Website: walmart
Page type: orders-overview
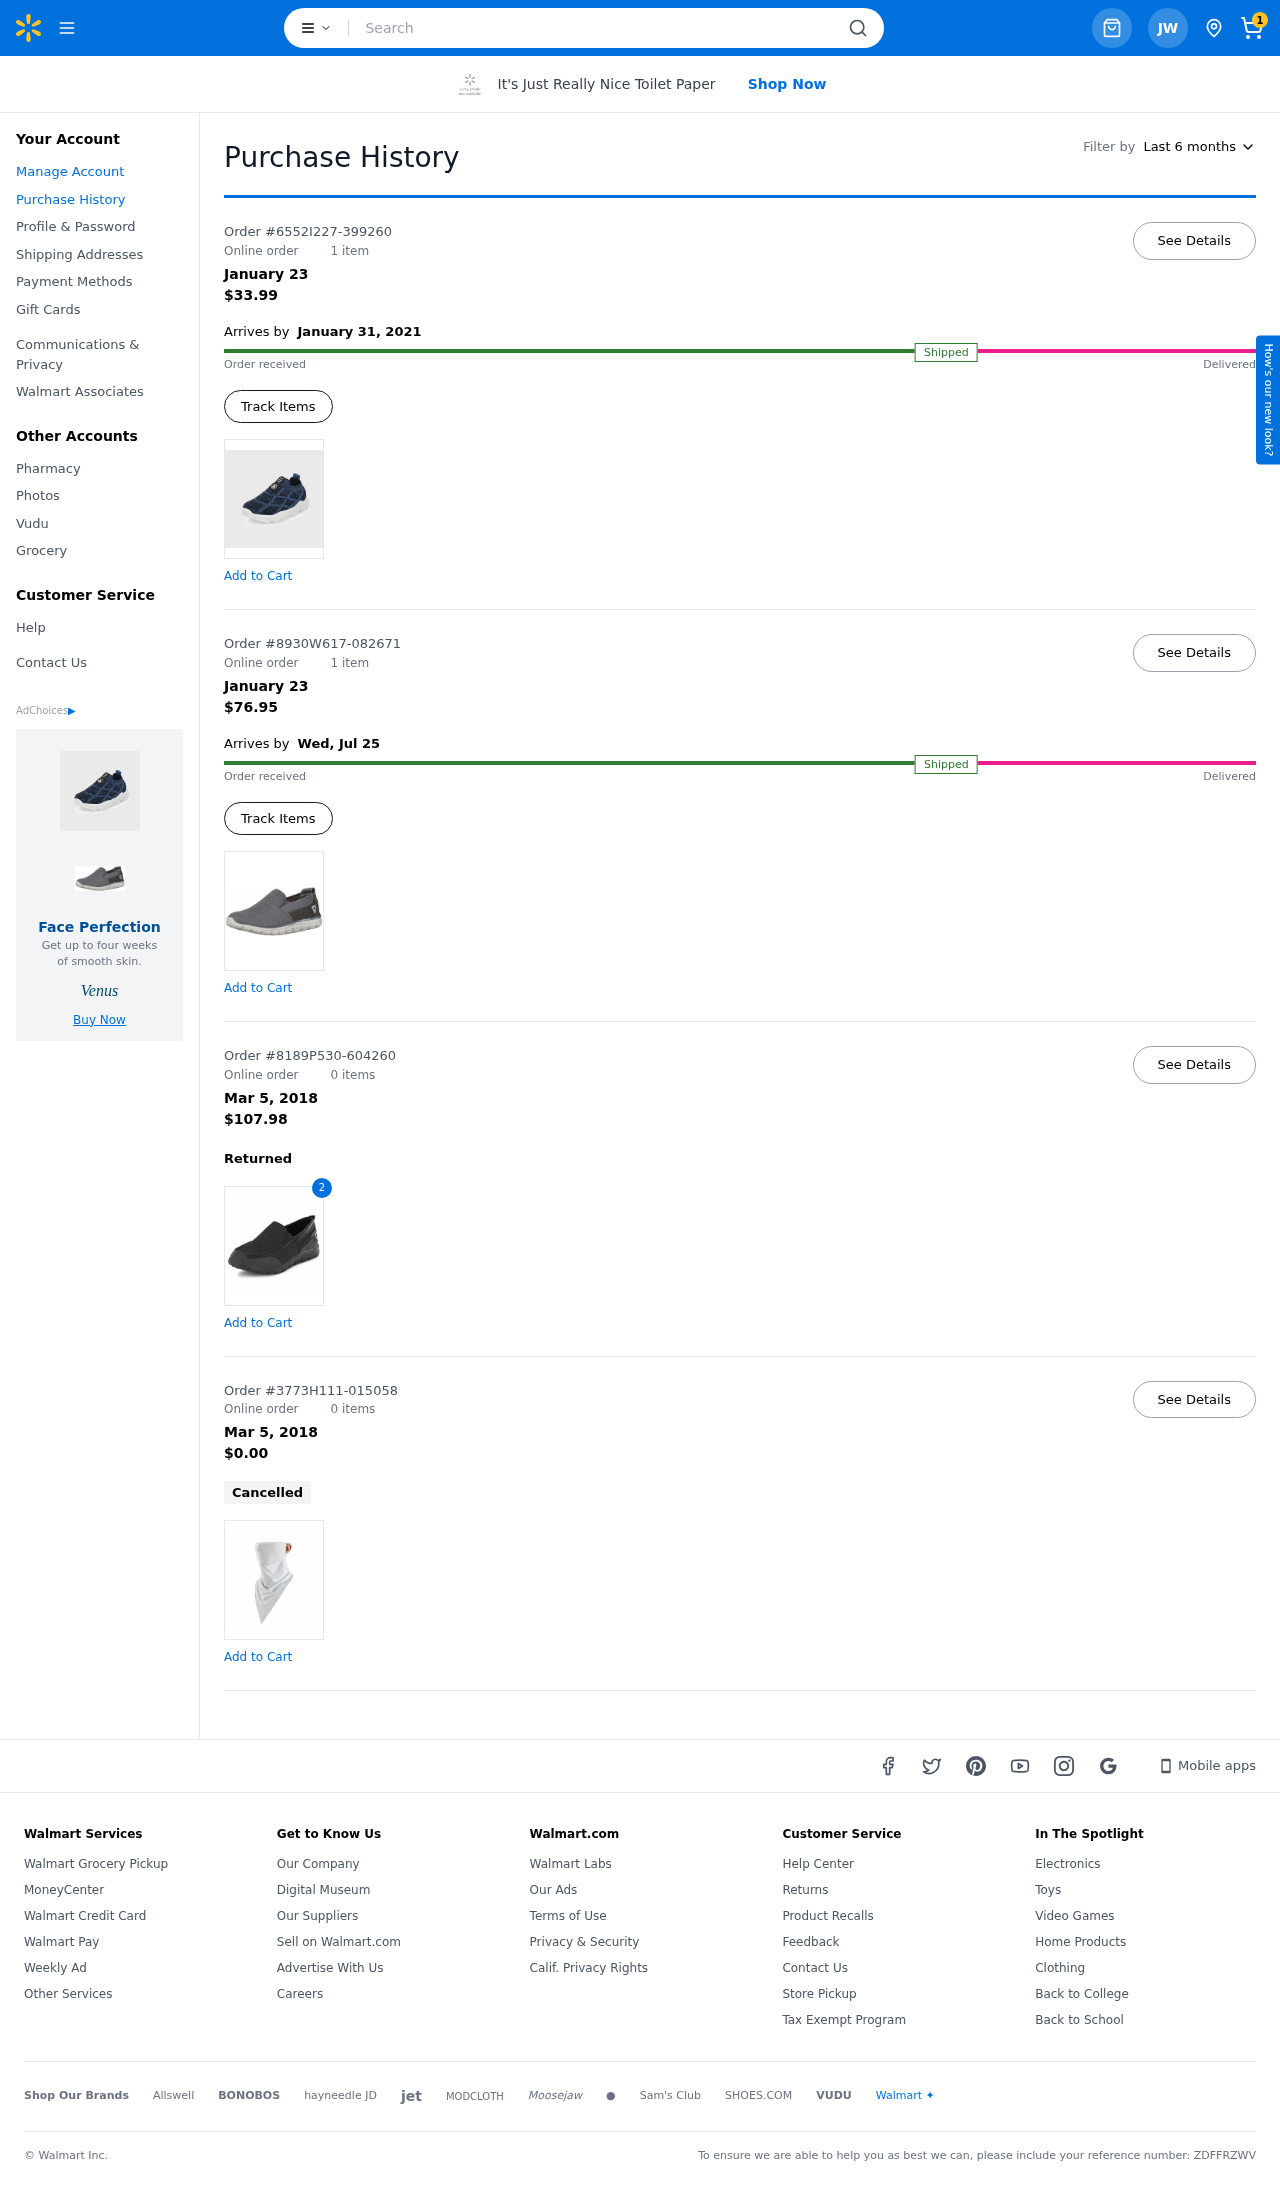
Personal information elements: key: PII_INITIALS
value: JW
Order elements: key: ORDER_NUM_ITEMS
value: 1
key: ORDER1_ID
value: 6552I227-399260
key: ORDER1_NUM_ITEMS
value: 1 item
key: ORDER1_DATE
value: January 23
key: ORDER1_TOTAL
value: $33.99
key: ORDER1_DELIVERY_DATE
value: January 31, 2021
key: ORDER2_ID
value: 8930W617-082671
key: ORDER2_NUM_ITEMS
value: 1 item
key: ORDER2_DATE
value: January 23
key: ORDER2_TOTAL
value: $76.95
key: ORDER2_DELIVERY_DATE
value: Wed, Jul 25
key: ORDER3_ID
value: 8189P530-604260
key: ORDER3_NUM_ITEMS
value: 0 items
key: ORDER3_DATE
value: Mar 5, 2018
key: ORDER3_TOTAL
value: $107.98
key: ORDER3_ITEM_QTY
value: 2
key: ORDER4_ID
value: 3773H111-015058
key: ORDER4_NUM_ITEMS
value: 0 items
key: ORDER4_DATE
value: Mar 5, 2018
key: ORDER4_TOTAL
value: $0.00
Search elements: key: HEADER_SEARCH
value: Search